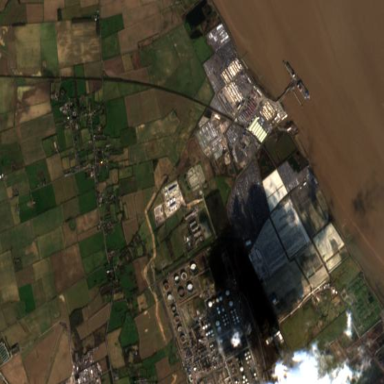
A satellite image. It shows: Industrial area with refinery.